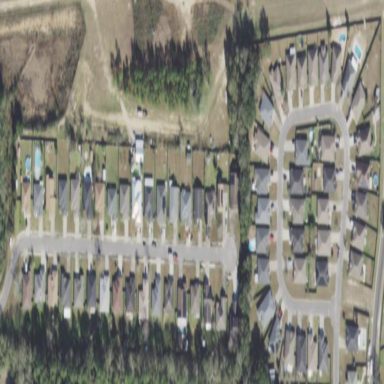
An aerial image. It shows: This residential area consists of single-family homes.